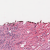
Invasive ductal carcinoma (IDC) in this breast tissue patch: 1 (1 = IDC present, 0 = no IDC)